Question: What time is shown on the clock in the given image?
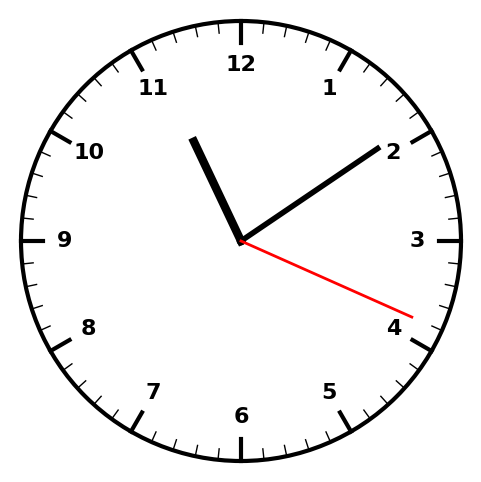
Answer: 11:09:19